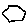
Label: hexagon